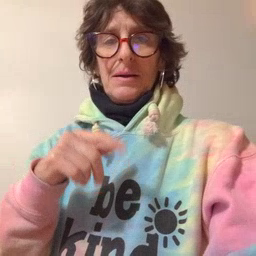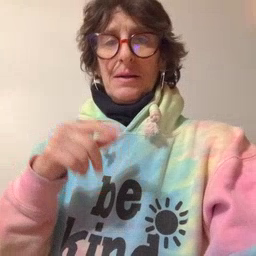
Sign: wake